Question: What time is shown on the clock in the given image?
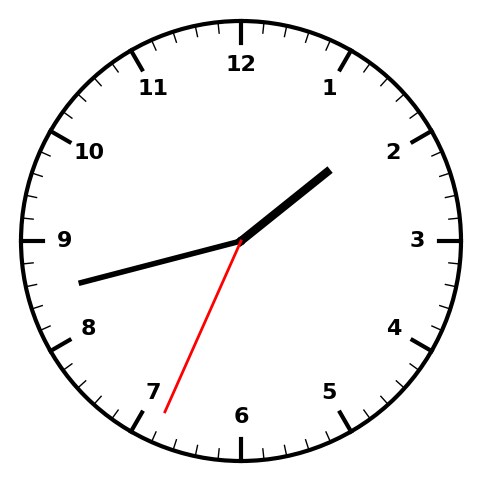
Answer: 01:42:34